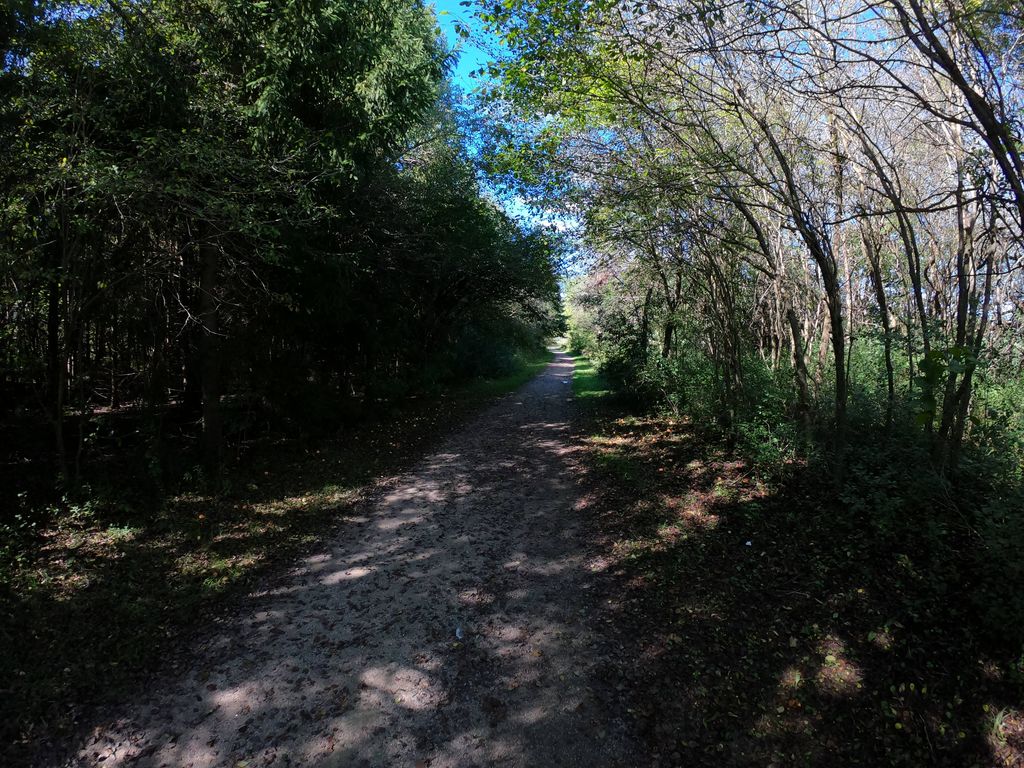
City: kitchener-waterloo